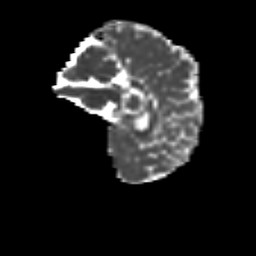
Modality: MD
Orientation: sagittal
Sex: male
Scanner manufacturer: siemens
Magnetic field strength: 3 T
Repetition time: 5 s
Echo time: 0.071 s